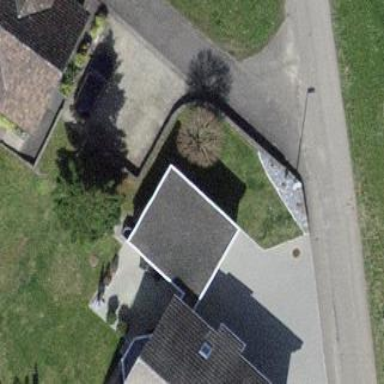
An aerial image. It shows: Garage.